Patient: sex F, age 35
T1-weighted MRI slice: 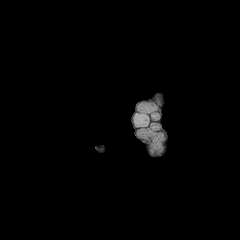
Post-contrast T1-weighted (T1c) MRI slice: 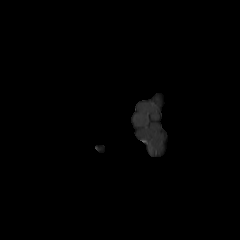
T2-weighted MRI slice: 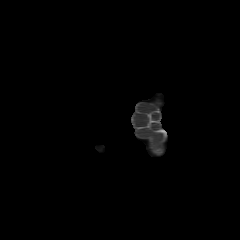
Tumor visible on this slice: no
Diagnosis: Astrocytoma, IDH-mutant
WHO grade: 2